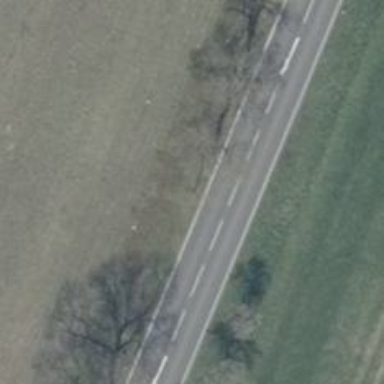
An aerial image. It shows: Beautiful avenue lined with deciduous broadleaved trees.